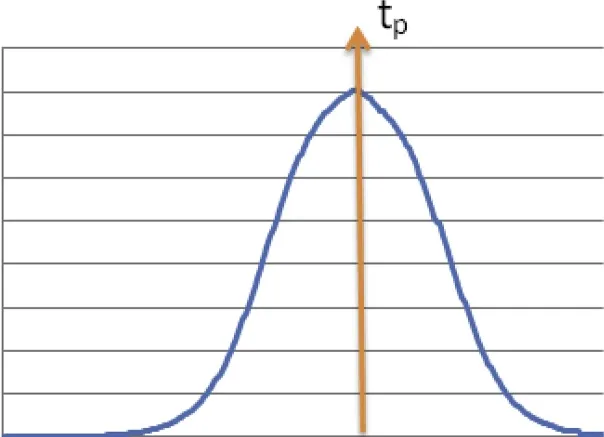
Illustrated the phases of coronavirus epidemic in Egypt the first phase at 3-Mar, second phase at 15-May and third phase (peak) at 22-Jun and final epidemic at 8-Sep.
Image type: chart (chart)